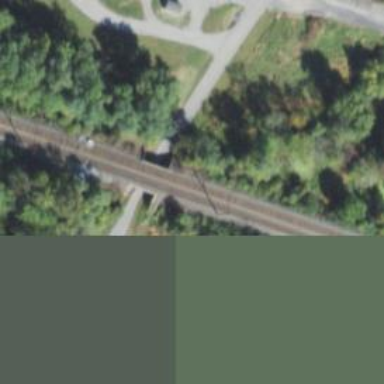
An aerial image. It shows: Railway bridge.